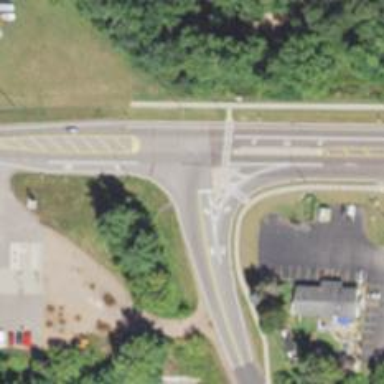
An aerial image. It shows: Road with stop sign.